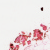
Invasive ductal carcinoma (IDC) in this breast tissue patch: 0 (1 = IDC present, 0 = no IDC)